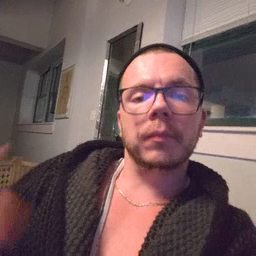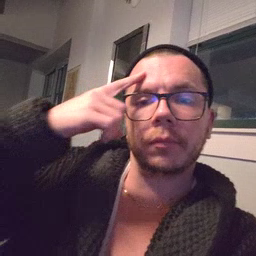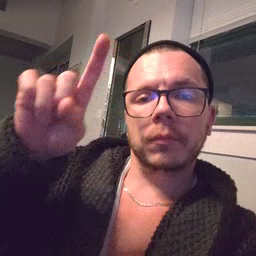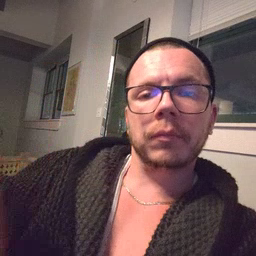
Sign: for